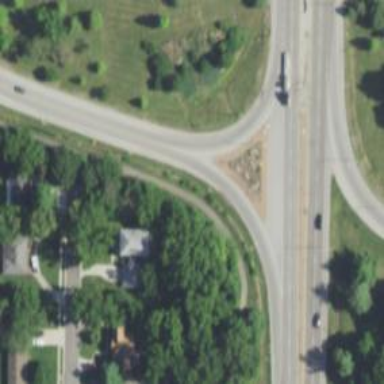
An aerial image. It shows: Trunk link highway.